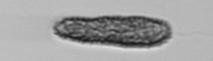
Label: Pseudochattonella_farcimen